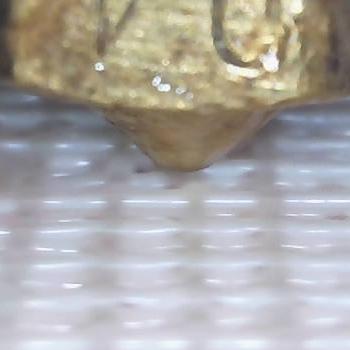
Flow rate: 59%